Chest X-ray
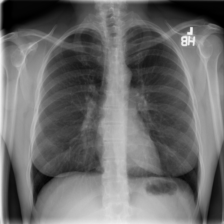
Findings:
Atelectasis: negative
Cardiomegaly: negative
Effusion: negative
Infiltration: negative
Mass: negative
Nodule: negative
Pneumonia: negative
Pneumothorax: negative
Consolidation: negative
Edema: negative
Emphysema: negative
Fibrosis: negative
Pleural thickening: negative
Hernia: negative